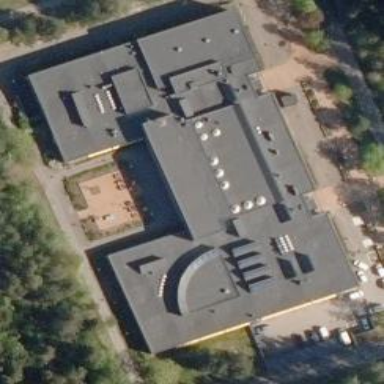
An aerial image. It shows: Part of building with tar paper roofing material.